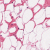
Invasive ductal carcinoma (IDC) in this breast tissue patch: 0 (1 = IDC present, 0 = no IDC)